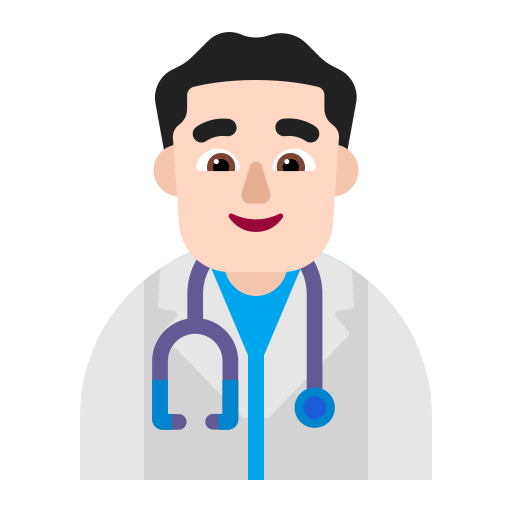
man health worker flat light